Question: I downloaded <URL>
I unzipped the archive and added a php file named phpinfo.php @ /Validation-master/Validation-master/library/
this is the project structure
the contents of the phpinfo file is
'''
<?php
use Respect\Validation\Validator as v;
$usernameValidator = v::alnum()->noWhitespace()->length(1,15);
$valid = $usernameValidator->validate("alganet"); //$valid now == true
$valid = $usernameValidator->validate("acido acetico"); //$valid now == false
?>
'''
I have an XAMPP installation running. I tried running the phpinfo.php file from my browser.
I am getting the Fatal error: Class 'Respect\Validation\Validator' not found in C:\xampp\htdocs\phpproj\boots\Dropbox\EasyAccounts\validation\Validation-master\Validation-master\library\phpinfo.php on line 4
What should I do to load the class ?
I am a newbie in terms of PHP.
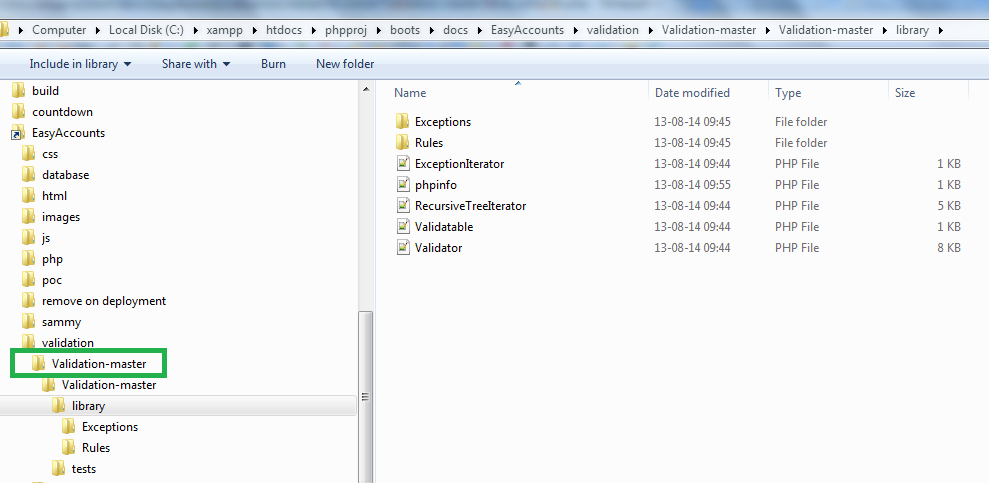
Answer: You should either <URL>